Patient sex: M
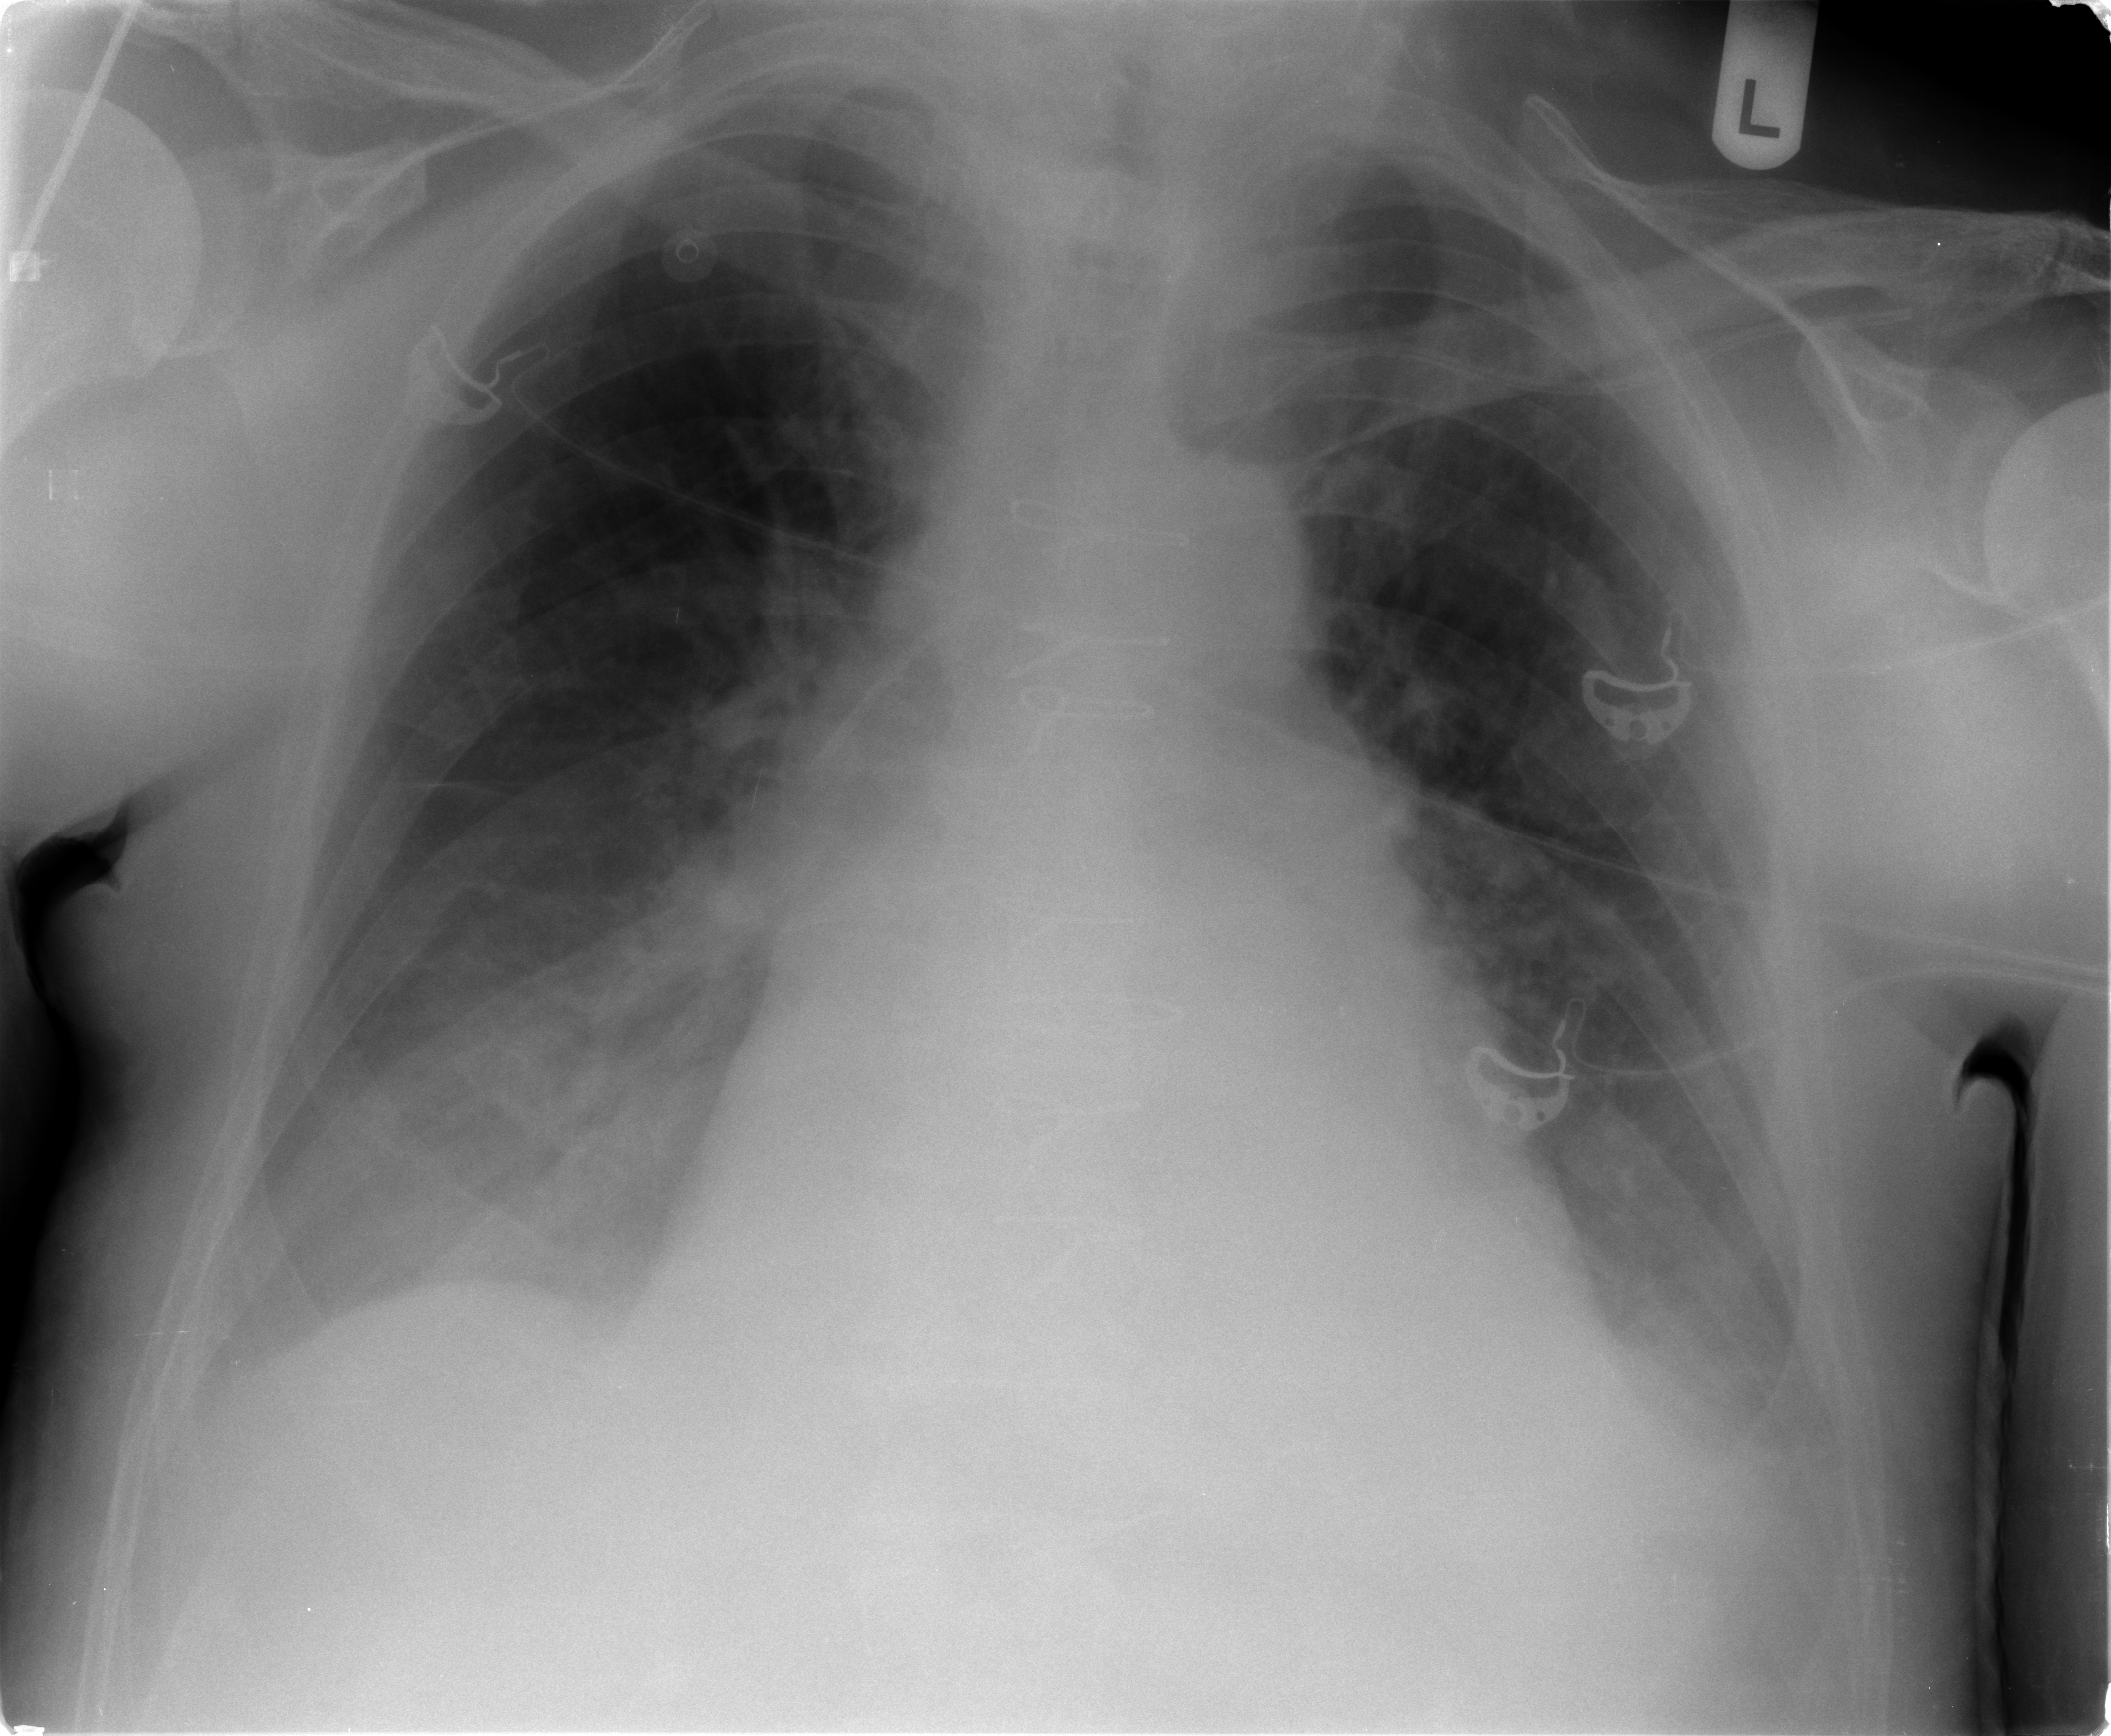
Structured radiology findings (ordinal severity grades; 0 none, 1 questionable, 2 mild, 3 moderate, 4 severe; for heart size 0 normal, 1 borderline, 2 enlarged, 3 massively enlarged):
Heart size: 2
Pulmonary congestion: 2
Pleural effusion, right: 2
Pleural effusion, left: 2
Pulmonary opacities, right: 1
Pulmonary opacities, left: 0
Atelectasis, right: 2
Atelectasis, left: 2